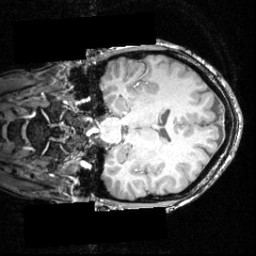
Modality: T1w
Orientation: coronal
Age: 24
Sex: male
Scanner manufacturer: siemens
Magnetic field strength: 3.951 T
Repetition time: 2.5 s
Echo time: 0.00393 s